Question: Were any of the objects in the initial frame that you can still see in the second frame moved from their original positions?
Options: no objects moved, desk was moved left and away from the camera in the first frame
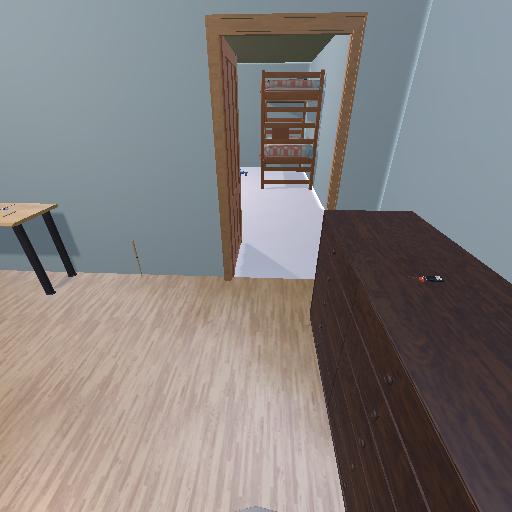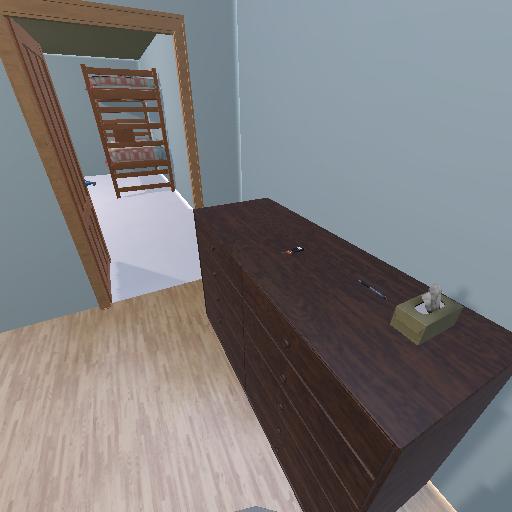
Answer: no objects moved